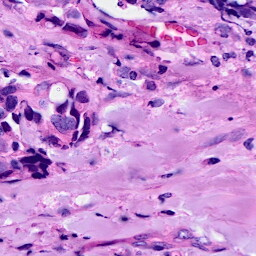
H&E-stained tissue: Breast